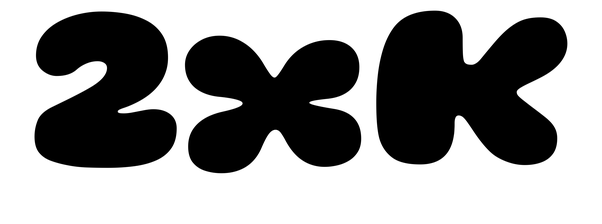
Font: Gluten_Black